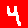
Digit: 4